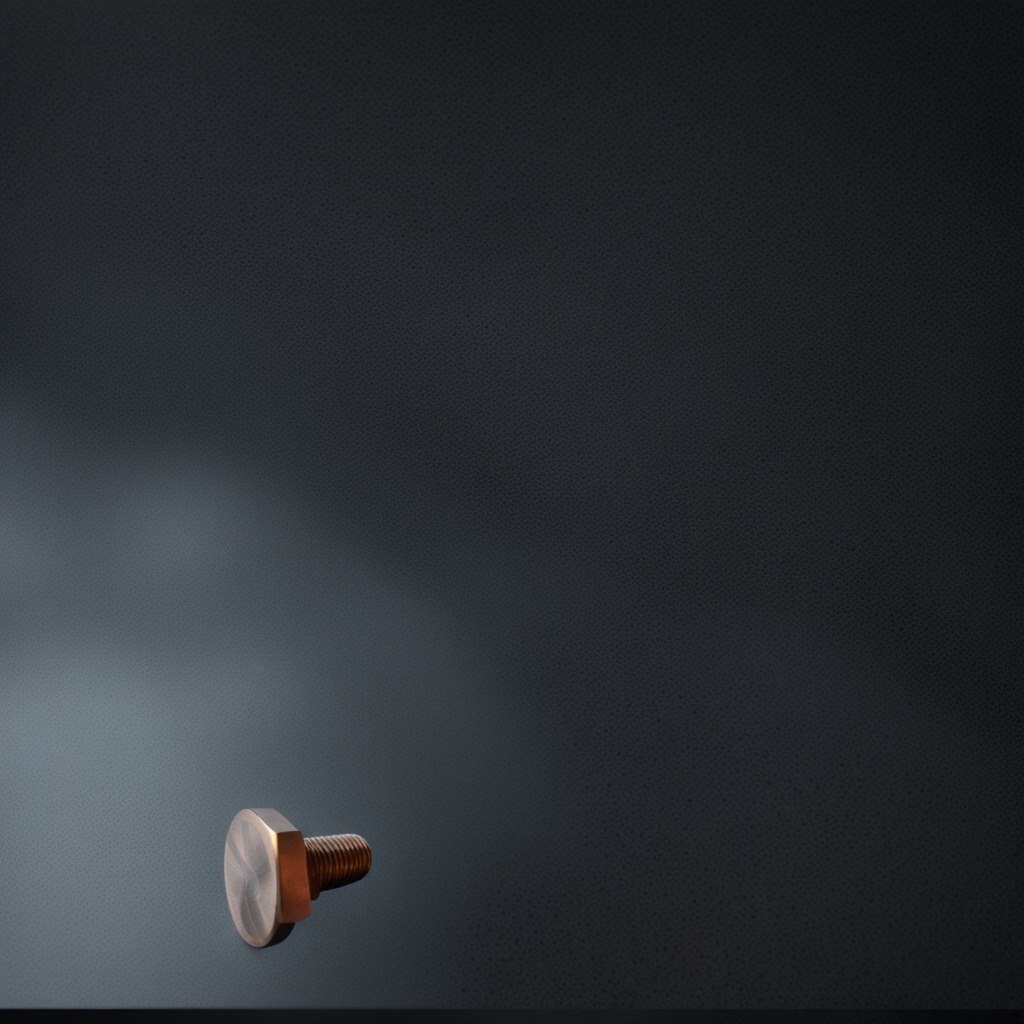
A metal screw is lying on a clean granite table inside a workshop at night dim ambient light soft shadows worn but